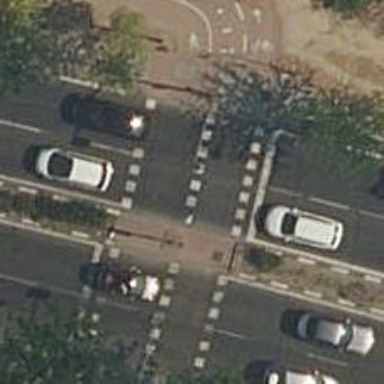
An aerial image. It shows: Road crossing with traffic signals.